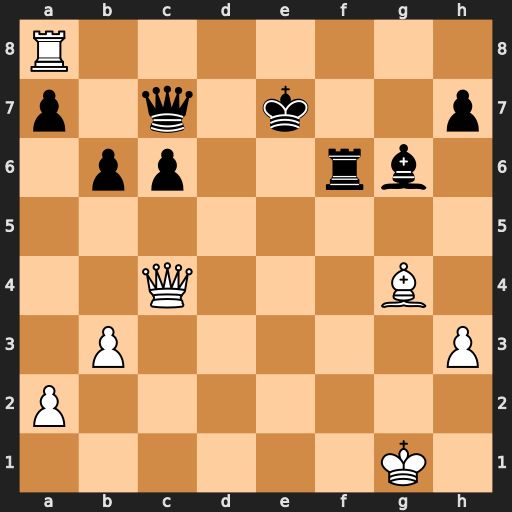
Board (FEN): R7/p1q1k2p/1pp2rb1/8/2Q3B1/1P5P/P7/6K1
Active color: w
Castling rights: -
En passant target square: -
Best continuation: Qe2+ Kf7 Qe8+ Kg7 Qh8+ Kh6 Qxf6